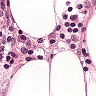
Metastatic tissue present: yes